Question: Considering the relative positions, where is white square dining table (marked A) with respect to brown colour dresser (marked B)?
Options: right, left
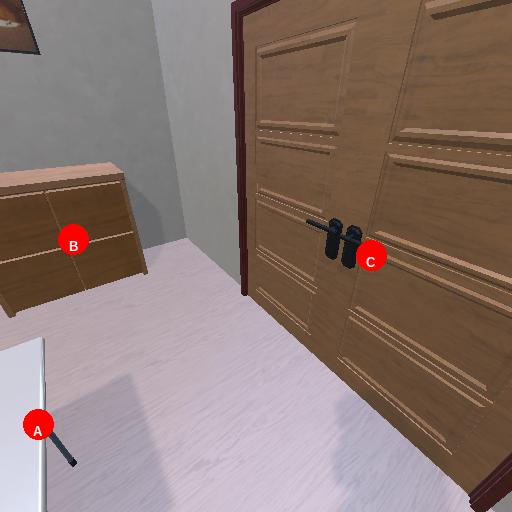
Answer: right